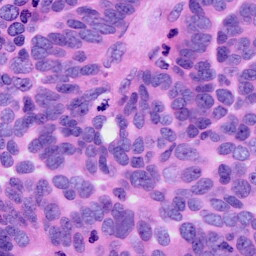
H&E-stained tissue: Ovarian